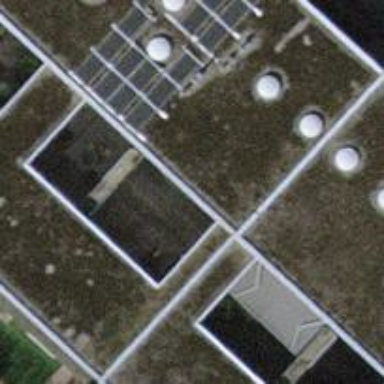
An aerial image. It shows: Terrace building.